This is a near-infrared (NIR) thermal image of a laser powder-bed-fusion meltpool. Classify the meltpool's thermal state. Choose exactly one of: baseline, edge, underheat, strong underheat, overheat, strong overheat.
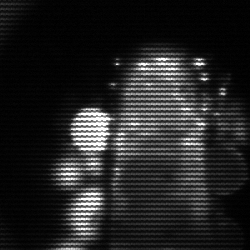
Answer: strong underheat